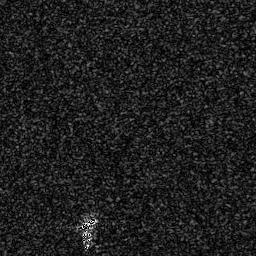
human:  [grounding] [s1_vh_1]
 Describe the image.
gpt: In the satellite image, there is  <ref>1 small ship </ref> <box>[[29, 84, 38, 89, 0]]</box> located at bottom.